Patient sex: M
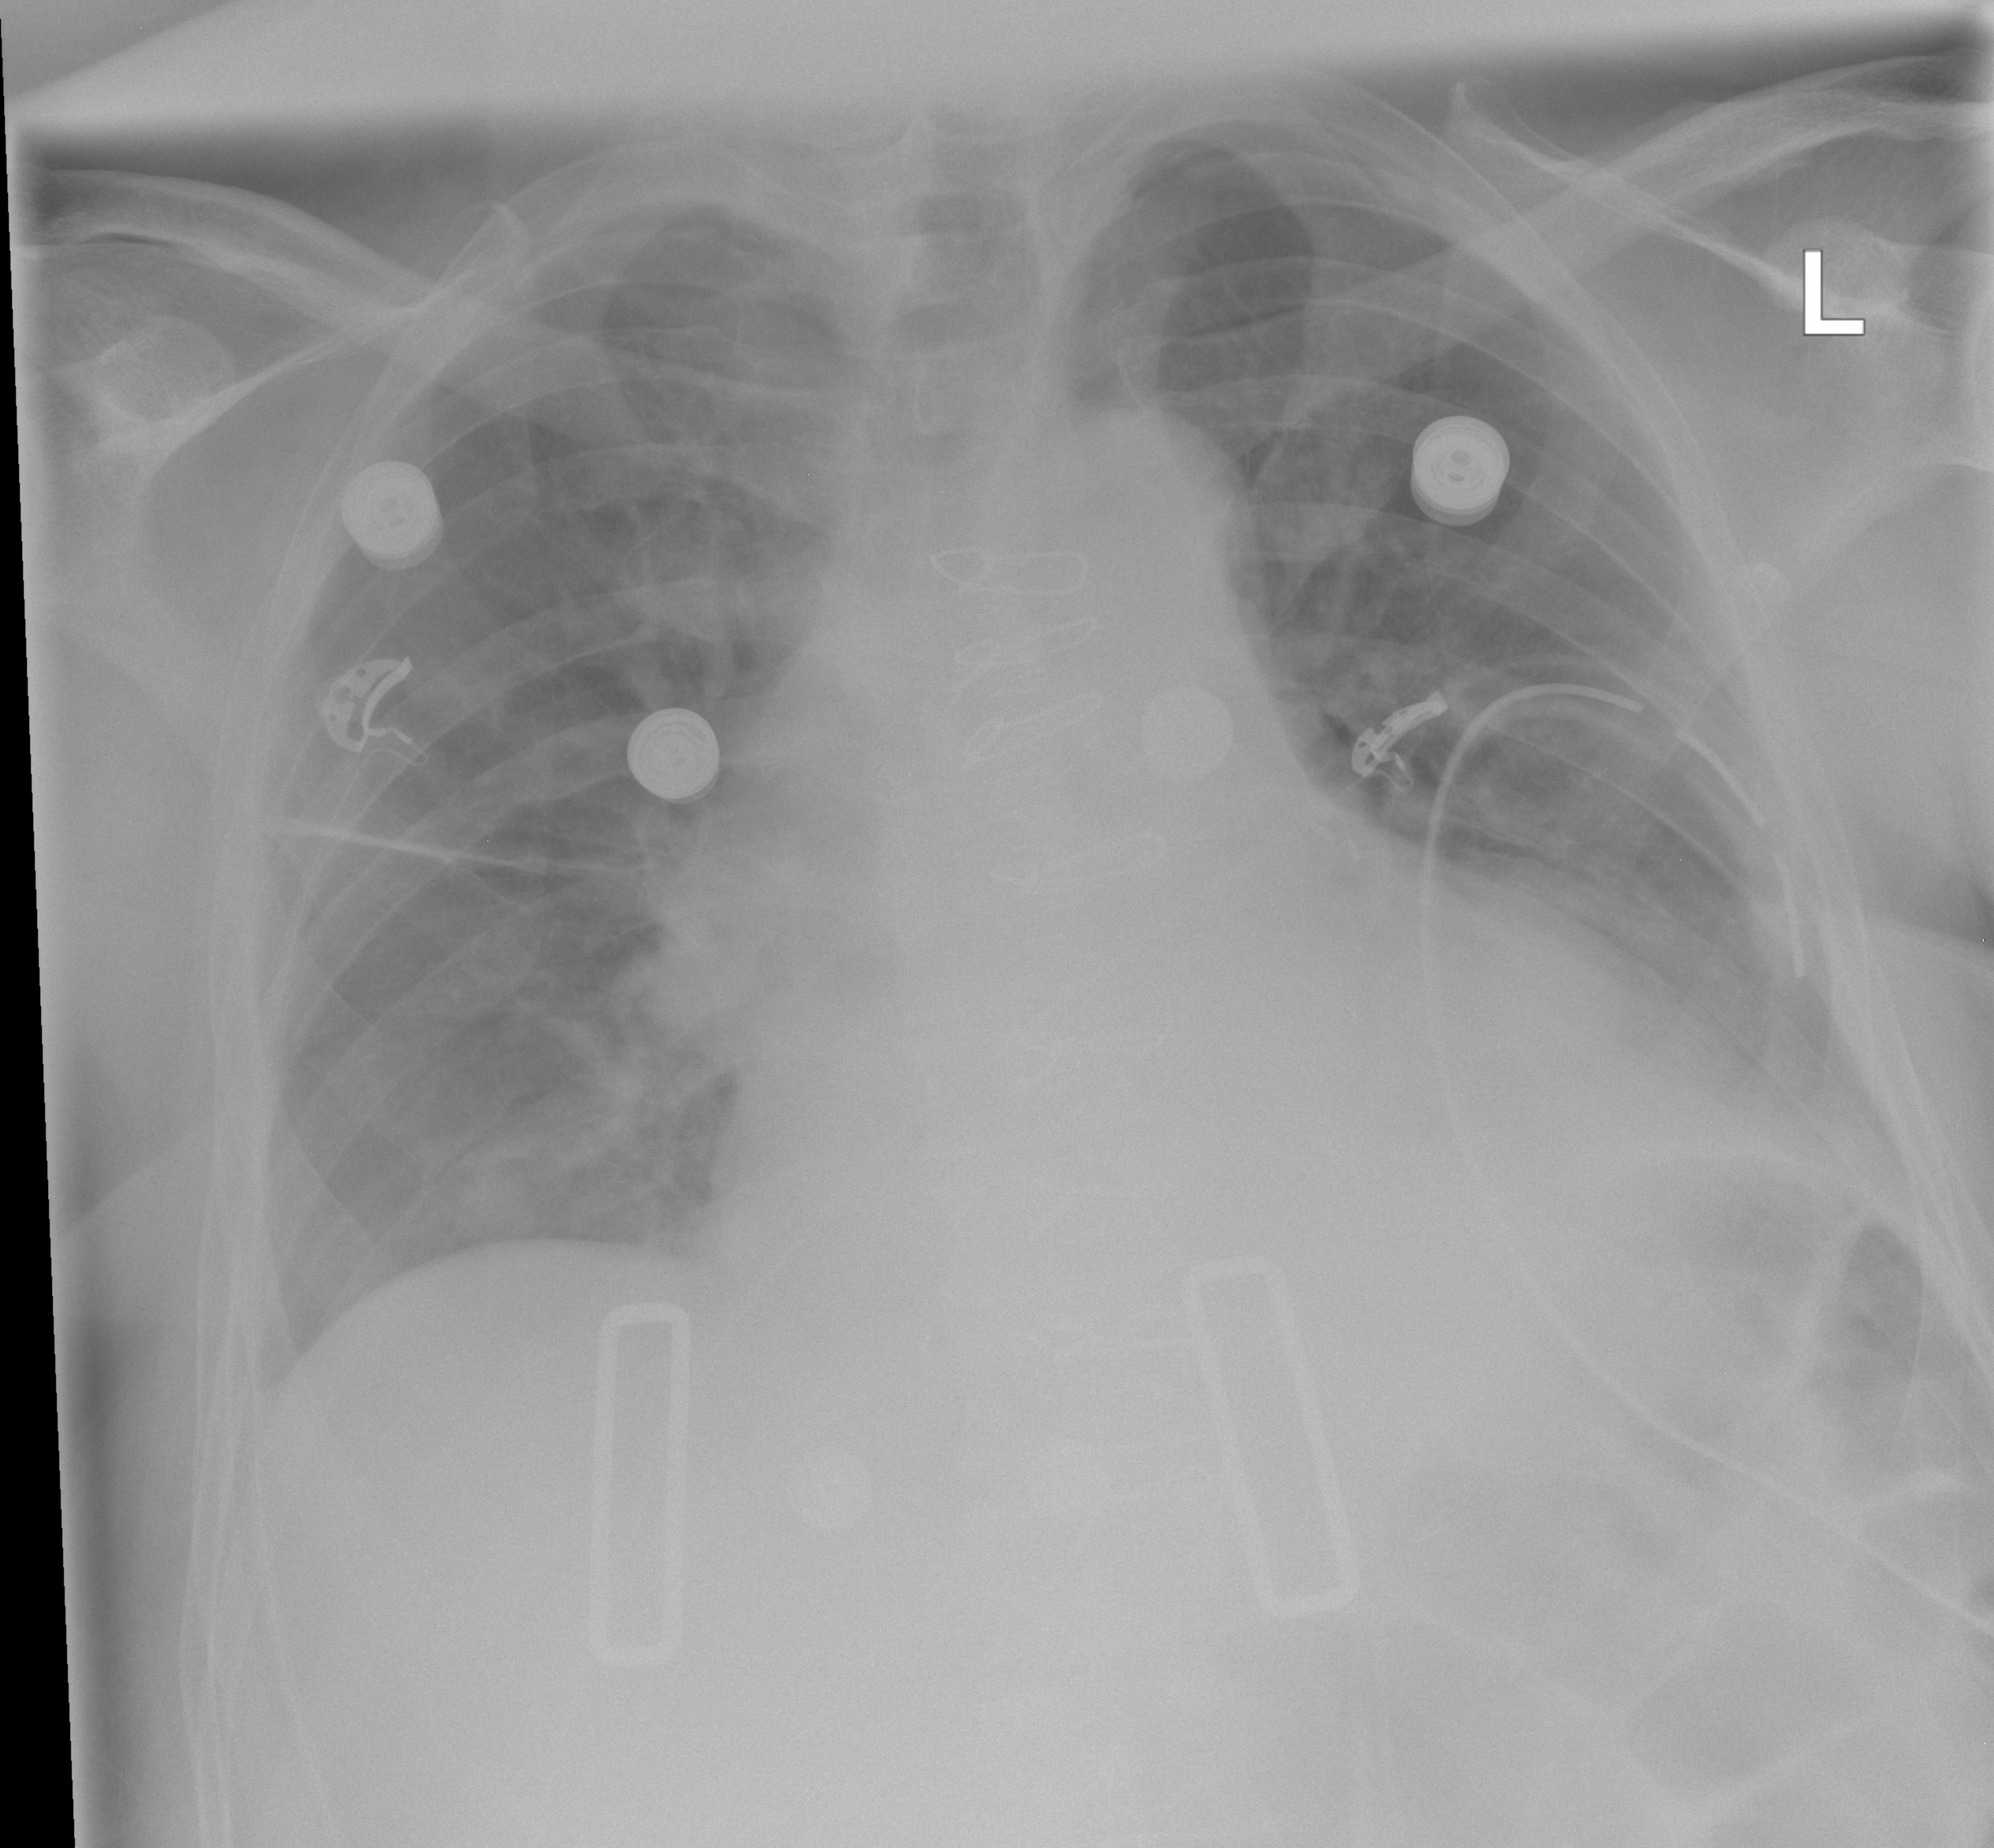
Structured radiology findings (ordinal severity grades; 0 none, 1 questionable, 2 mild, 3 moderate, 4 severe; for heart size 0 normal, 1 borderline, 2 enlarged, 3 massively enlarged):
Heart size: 2
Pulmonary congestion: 0
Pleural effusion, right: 0
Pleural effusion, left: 1
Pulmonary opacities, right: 0
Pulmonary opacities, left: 0
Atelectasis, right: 1
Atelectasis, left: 1